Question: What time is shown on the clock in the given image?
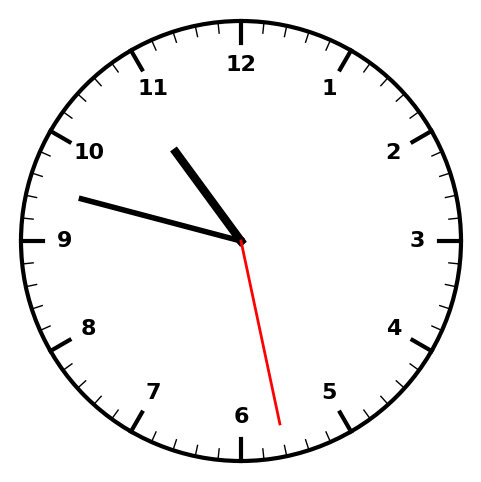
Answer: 10:47:28